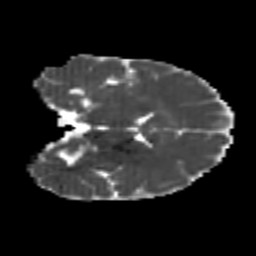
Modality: MD
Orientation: coronal
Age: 20
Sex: female
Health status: healthy
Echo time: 0.074 s